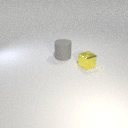
small yellow metal cube to the right of large gray rubber cylinder